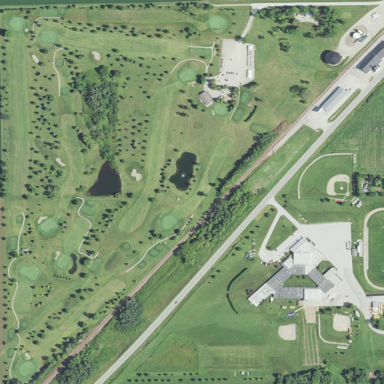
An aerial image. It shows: Golf course surrounded by greenery.